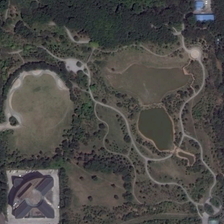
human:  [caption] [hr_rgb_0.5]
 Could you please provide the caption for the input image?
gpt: many green trees and a pond are in a park .

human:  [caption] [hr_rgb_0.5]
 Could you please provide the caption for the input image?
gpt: many green trees and a pond are in a park .

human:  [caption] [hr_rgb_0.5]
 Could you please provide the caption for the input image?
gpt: many green trees and a pond are in a park .

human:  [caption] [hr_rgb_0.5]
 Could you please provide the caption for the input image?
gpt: many green trees and a pond are in a park .

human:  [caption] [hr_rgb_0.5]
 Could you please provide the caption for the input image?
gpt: many green trees and a pond are in a park .